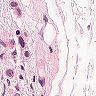
Metastatic tissue present: yes